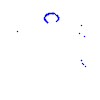
Particle: proton